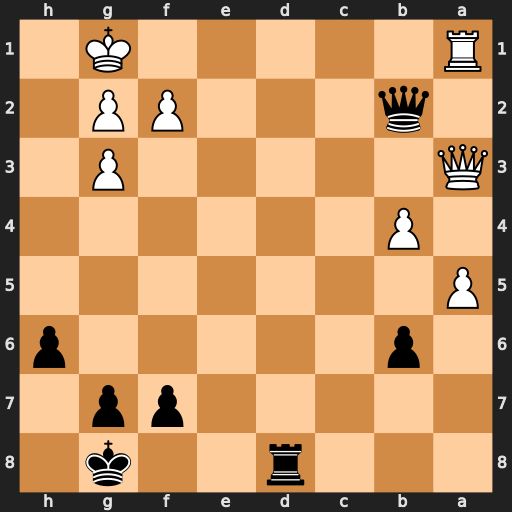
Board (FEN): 3r2k1/5pp1/1p5p/P7/1P6/Q5P1/1q3PP1/R5K1
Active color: b
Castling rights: -
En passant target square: -
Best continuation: Rd1+ Rxd1 Qxa3